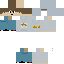
A male human skin with light skin, wearing brown long hair dressed in a blue tshirt and blue pants, featuring a closed mouth.